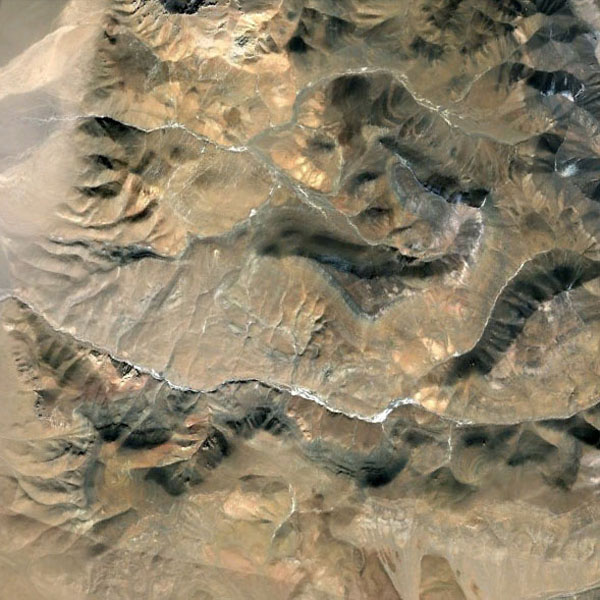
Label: Mountain